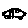
Label: car